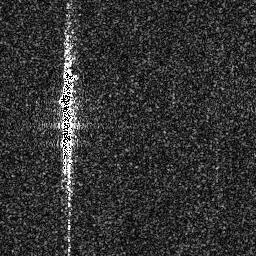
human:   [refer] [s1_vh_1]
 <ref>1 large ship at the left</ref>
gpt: <box>[[21, 25, 30, 66, 0]]</box>